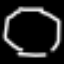
Label: octagon